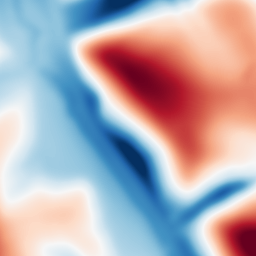
Category: multiscale
Decomposition family: dog
Decomposition parameters: sigma_low: 5
sigma_high: 50
Upsampling method: bicubic_16x
Upsampling parameters: scale: 16
Upsampling scale: 16